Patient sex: M
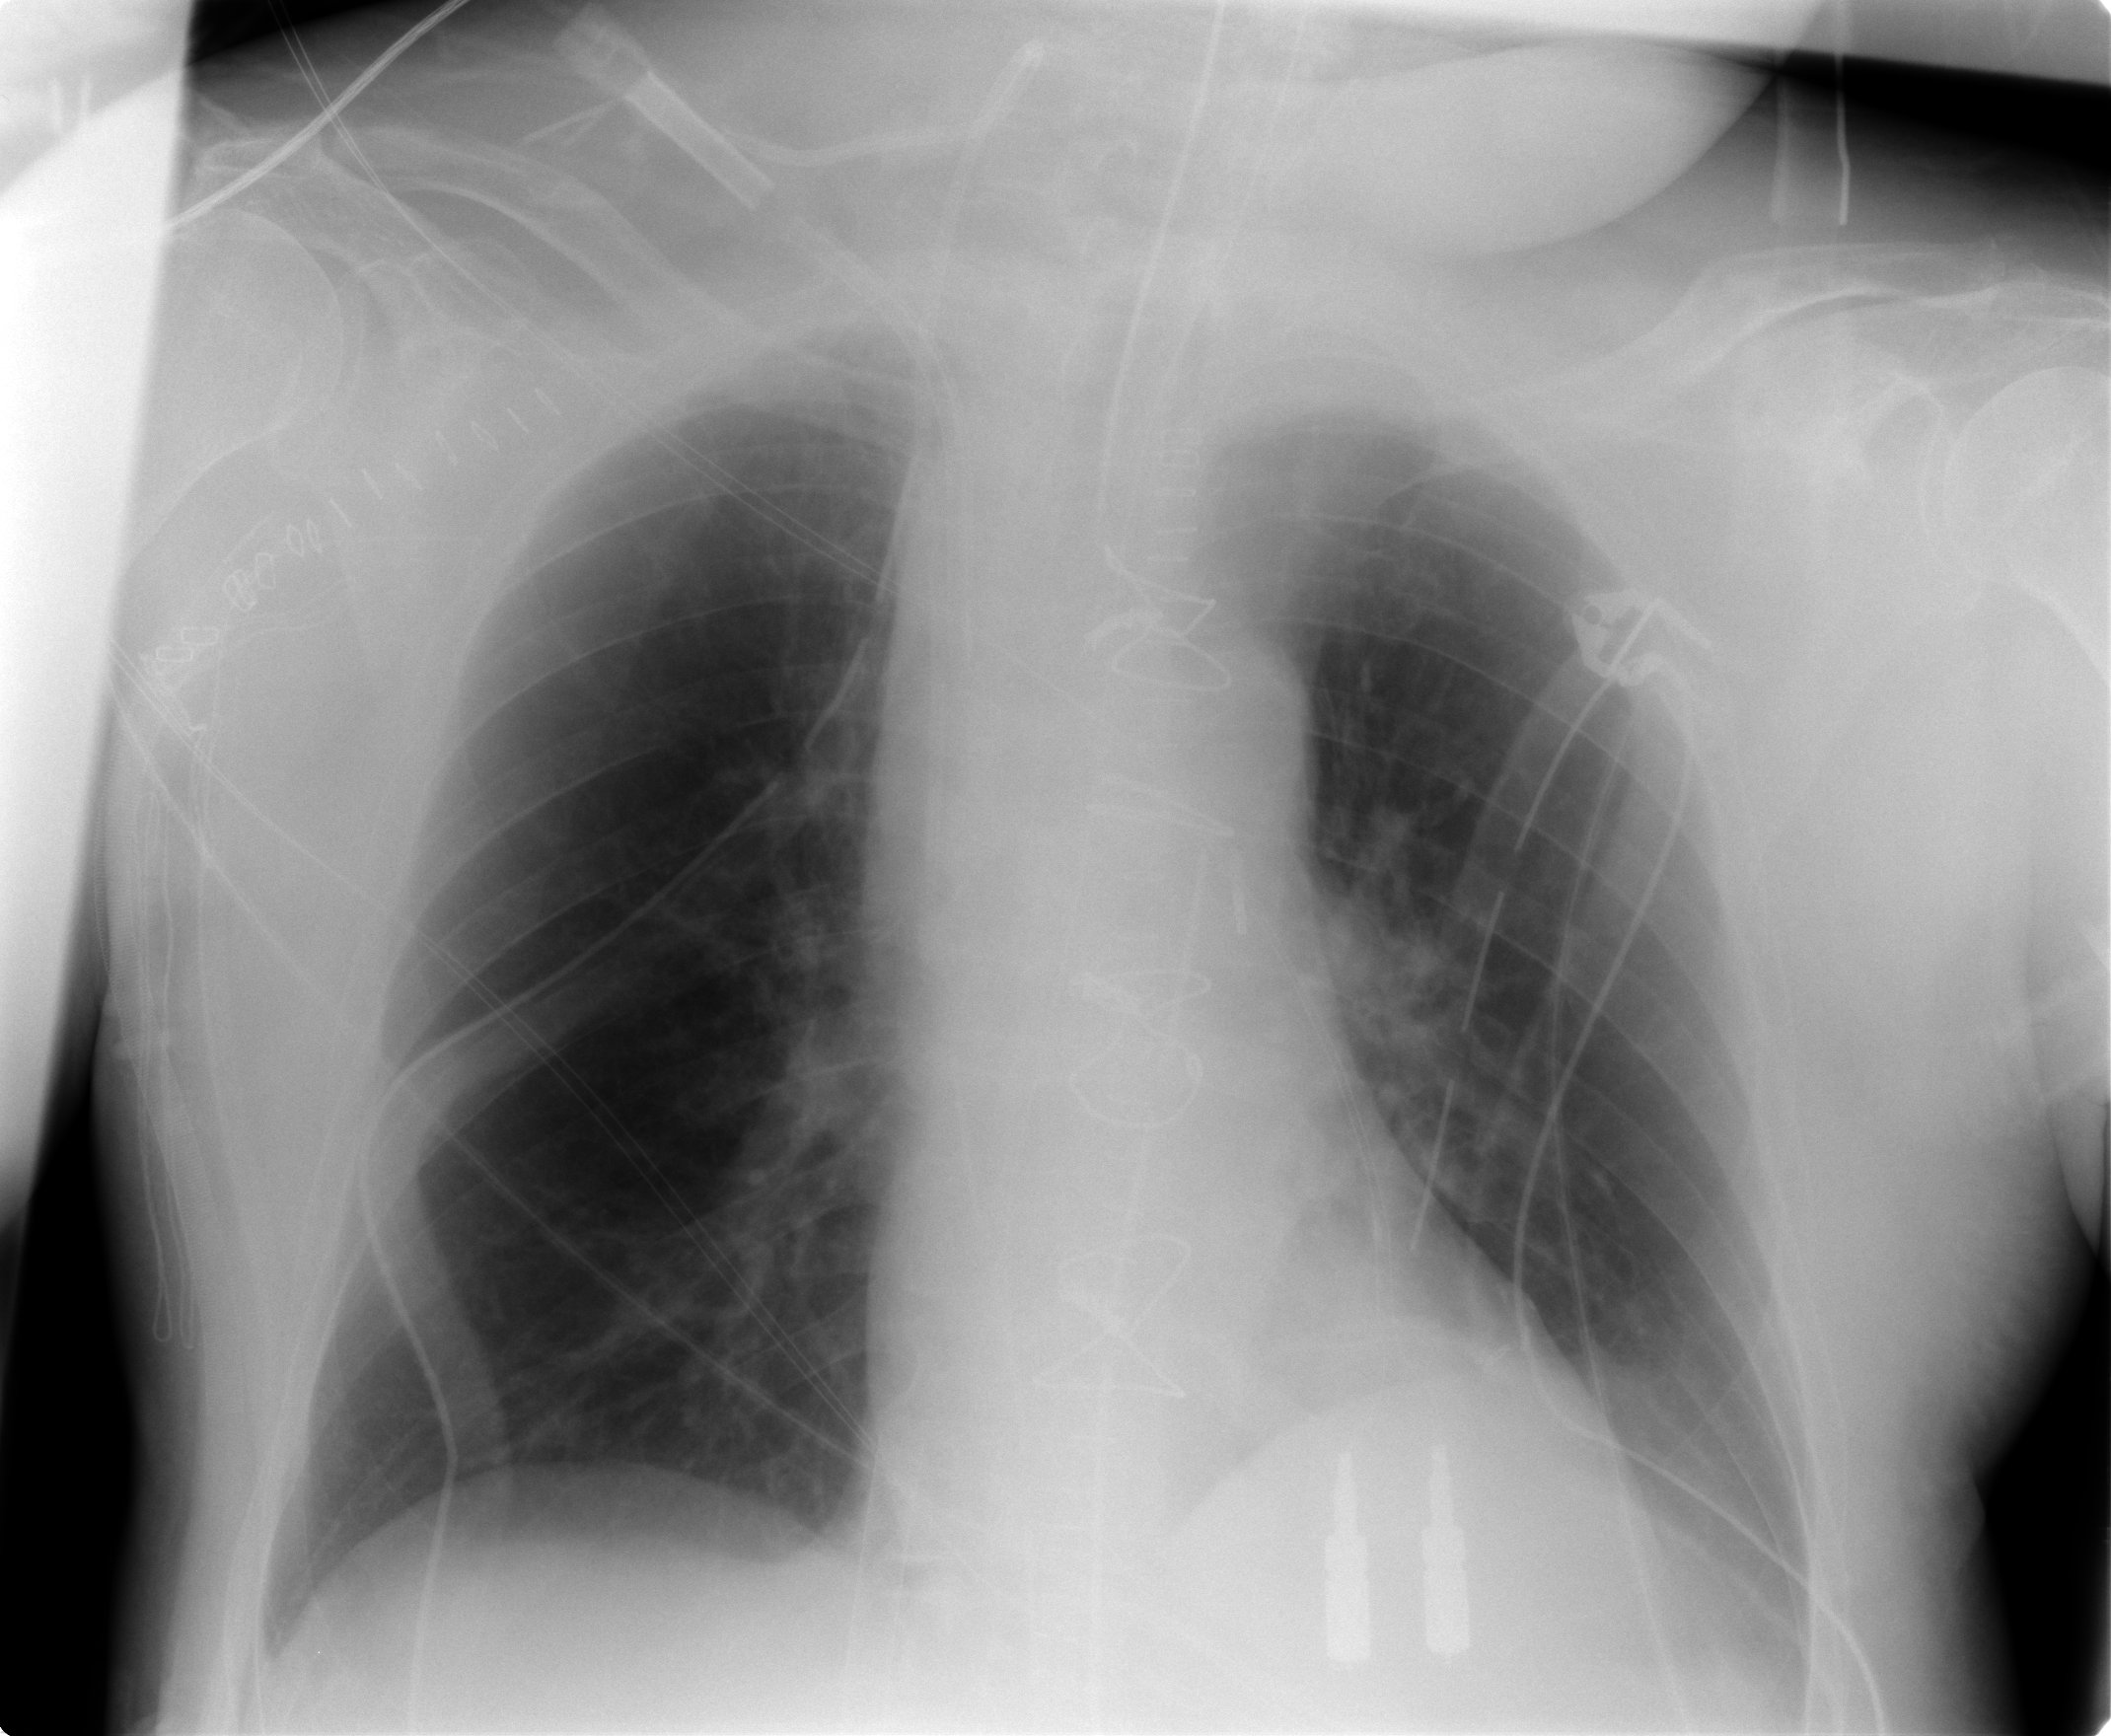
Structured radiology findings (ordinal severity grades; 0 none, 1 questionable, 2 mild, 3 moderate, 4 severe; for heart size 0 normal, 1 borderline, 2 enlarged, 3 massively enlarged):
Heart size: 0
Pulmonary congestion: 0
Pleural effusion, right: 0
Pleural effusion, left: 1
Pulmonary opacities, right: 0
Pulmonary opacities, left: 0
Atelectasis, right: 0
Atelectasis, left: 2